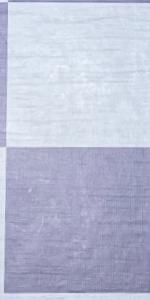
Label: Empty